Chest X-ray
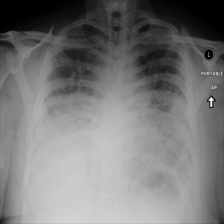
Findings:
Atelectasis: negative
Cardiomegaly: negative
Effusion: negative
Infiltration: positive
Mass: negative
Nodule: negative
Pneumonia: negative
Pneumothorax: negative
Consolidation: negative
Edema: negative
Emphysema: negative
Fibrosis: negative
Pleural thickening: negative
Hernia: negative